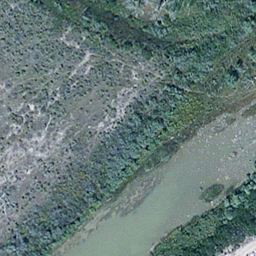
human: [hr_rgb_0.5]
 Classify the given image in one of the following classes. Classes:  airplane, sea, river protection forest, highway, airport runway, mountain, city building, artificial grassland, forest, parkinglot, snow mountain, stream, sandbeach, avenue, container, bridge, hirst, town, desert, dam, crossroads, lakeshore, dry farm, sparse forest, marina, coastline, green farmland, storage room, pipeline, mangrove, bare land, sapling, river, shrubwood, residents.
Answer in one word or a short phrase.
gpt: river